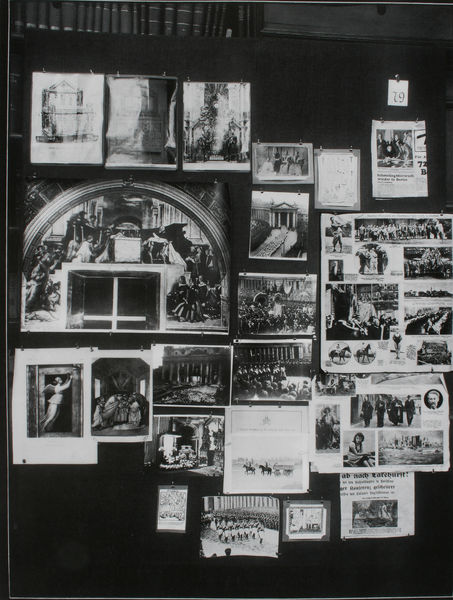
Titel: Der Bilderatlas Mnemosyne - Tafel 79
Künstler: Aby Warburg
Standort: London
Institution: Warburg Institute ©
Schlagwörter: gemälde, mann, weiß, frauen, menschen, ausschnitt, fenster, frau, glas, grau, männer, schaufenster, schwarz, tür, gebäude, haus, leute, regal, wand, architektur, band, bild, kirche, figur, personen, pferd, pferde, engel, bilder, bücher, fotos, bogen, klein, kutsche, figuren, tafel, karten, wandmalerei, collage, tor, foto, fotografie, photographie, eingang, buch, zettel, kreuz, schwarz weiss, zeitung, marsch, altar, kollage, photo, bücherregal, karte, buchrücken, griechenland, tempel, bibliothek, regale, sammlung, aufreihung, aufgehängt, parade, jünger, hängung, verschieden, erinnerung, fotographie, szenen, bücherschrank, drucke, motive, bildchen, katalog, ausschnitte, aushang, fotogalerie, ikonographie, raffael, atlas, aufmarsch, illustrationen, thema, fotografien, stellwand, photos, bildtafel, erinnerungen, colage, kolage, vergewaltigung, event, zeitschriften, warburg, zeitungsausschnitt, kutschce, zusammenstellung, verschiedene, aby warburg, aby, bilderatlas, mnemosyne, pinnwand, reproduktionen, mnemosyneatlas, formate, mnemnosyne, frazu, angeheftet, 1920, 1930, 19, pinwand, mneme, konvolut, 29, kompilation, mative, zeitung#, 79, flügel engel, jreuz, fixiert, verantstaltung, 1940, sammlung für gemäldekatalog, fototafel, bucherstellung, zeitungsartiekl